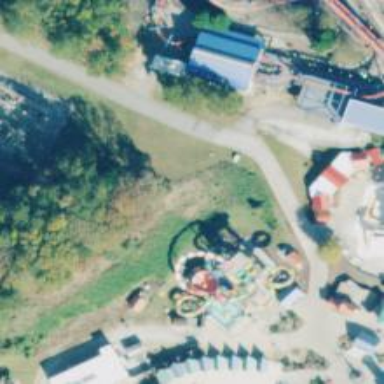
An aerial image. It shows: Water slide attraction.